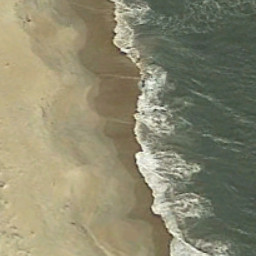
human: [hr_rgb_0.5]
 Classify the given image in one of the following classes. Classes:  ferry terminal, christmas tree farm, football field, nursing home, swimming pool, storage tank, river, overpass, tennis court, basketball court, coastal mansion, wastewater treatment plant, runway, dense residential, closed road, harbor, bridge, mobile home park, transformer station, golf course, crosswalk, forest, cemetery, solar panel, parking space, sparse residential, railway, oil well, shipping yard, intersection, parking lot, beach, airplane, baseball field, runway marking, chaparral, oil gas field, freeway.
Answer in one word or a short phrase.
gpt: beach